Question: I currently have a Pollen class which is a class I wrote which uses the JSoup library to parse HTML. Also shown here is my 'PlaceholderFragment' class.
'''
public static class PlaceholderFragment extends Fragment
{
@Override
public View onCreateView(LayoutInflater inflater, ViewGroup container,
Bundle savedInstanceState)
{
final Button button = (Button) rootView.findViewById(R.id.button1);
final TextView textview = (TextView) rootView.findViewById(R.id.textview1);
button.setOnClickListener(new View.OnClickListener()
{
@Override
public void onClick(View v)
{
Pollen pollenObject = new Pollen(19104);
textview.setText(pollenObject.getCity());
}
});
return rootView;
}
}
'''
Here is my Pollen class.
'''
public static class Pollen
{
@SuppressLint("SimpleDateFormat")
public Pollen(int zipcode)
{
this.zipcode = zipcode;
Document doc;
try
{
// pass address to
doc = Jsoup.connect("http://www.wunderground.com/DisplayPollen.asp?Zipcode=" + this.zipcode).get();
// get "location" from XML
Element location = doc.select("div.columns").first();
this.location = location.text();
// get "pollen type" from XML
Element pollenType = doc.select("div.panel h3").first();
this.pollenType = pollenType.text();
SimpleDateFormat format = new SimpleDateFormat("EEE MMMM dd, yyyy");
// add the four items of pollen and dates
// to its respective list
for(int i = 0; i < 4; i++)
{
Element dates = doc.select("td.text-center.even-four").get(i);
Element levels = doc.select("td.levels").get(i);
try
{
pollenMap.put(format.parse(dates.text()), levels.text());
}
catch (ParseException e)
{
e.printStackTrace();
}
}
}
catch (IOException e)
{
// TODO Auto-generated catch block
e.printStackTrace();
}
}
}
'''
I learned a lot while failing every attempt. I discovered that, in my use of calling my 'Pollen' class within 'onClick', I am doing an expensive task. Thus, I should put it in a separate thread. To add, since I am calling my 'Pollen' class within my main/UI thread, it causes my app to crash.
I consulted this Stackoverflow question in aiding my attempt to solve my issue: <URL>
I discovered my error and solution via this error log from logcat, specifically, 'NetworkOnMainThread' where Android explicitly prevents me from doing anything network on my UI thread.
My question is - how do I allocate my 'Pollen' class into a separate thread that is not in my UI class?

Continuing my tutorial on that Stackoverflow thread, I have added this class. I have no idea what I am doing.. But I will try my best to continue:
'''
abstract class RetrievePollenTask extends AsyncTask<Integer, Void, Pollen>
{
protected Pollen doInBackground(String... params)
{
// TODO Auto-generated method stub
return null;
}
}
'''
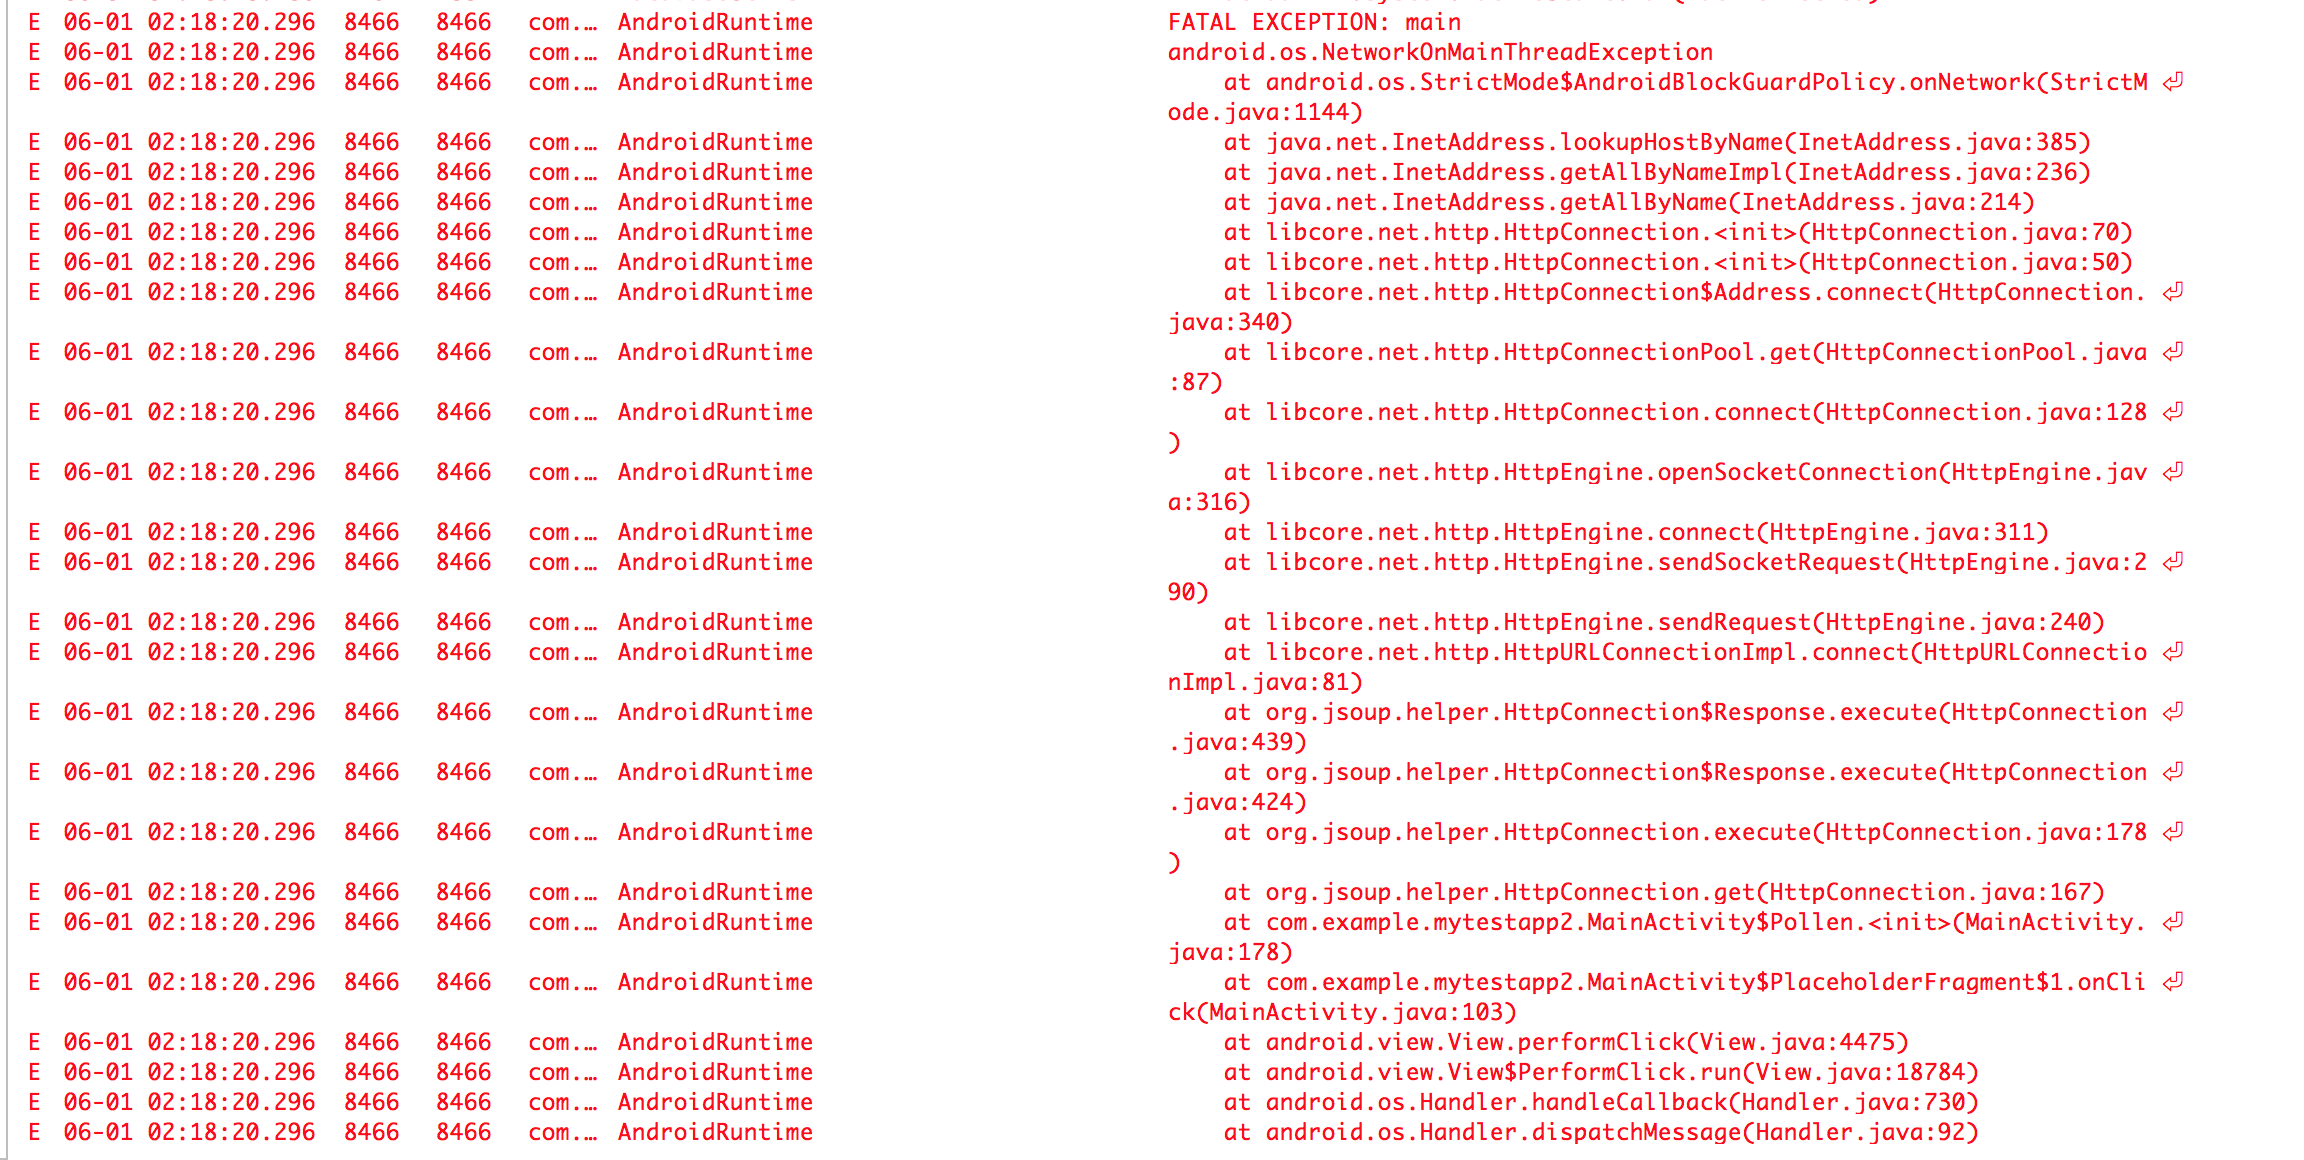
Answer: Yes you are trying to do networking inside the UI thread which is illegal and catch an exception which is 'NetworkOnMainThreadException'.
Instead of connecting inside the main thread you can use the 'AsyncTask' which you are doing right now but it shouldn't be abstract it is just a plain class so you can execute the 'AsyncTask'..
'''
public class RetrievePollenTask extends AsyncTask<Integer, Void, Pollen>
{
protected Pollen doInBackground(String... params)
{
Pollen pollenObject = new Pollen(19104);
return pollenObject;
}
protected void onPostExecute(Pollen result) {
textview.setText(pollenObject.getCity());
}
}
'''
you can make your asynctask as an inner class of you fragment so you dont need to pass the context parameter on it. Also dont put update any view insidte the 'doInBackground' cause it is a different thread that it will catch an exception.